Question: By default the background appears as white. Is it possible by any means to change it's background color to transparent..?
'''
<script>
(function() {
var cx = '005519348941191855053:d0uziw7c2dq';
var gcse = document.createElement('script');
gcse.type = 'text/javascript';
gcse.async = true;
gcse.src = 'https://cse.google.com/cse.js?cx=' + cx;
var s = document.getElementsByTagName('script')[0];
s.parentNode.insertBefore(gcse, s);
})();
</script>
<gcse:search></gcse:search>
'''

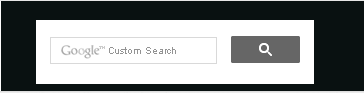
Answer: If you want to make the container transparent. You can always inspect the output of Google's script, and add customize it through CSS. You can target '.gsc-control-cse' with '!important'
'''
body {
background:#f44336;
}
.gsc-control-cse {
background:transparent !important; /* enforce this rule; do not allow override */
border-color:transparent !important; /* border color */
}
'''
'''
<script>
(function() {
var cx = '005519348941191855053:d0uziw7c2dq';
var gcse = document.createElement('script');
gcse.type = 'text/javascript';
gcse.async = true;
gcse.src = 'https://cse.google.com/cse.js?cx=' + cx;
var s = document.getElementsByTagName('script')[0];
s.parentNode.insertBefore(gcse, s);
})();
</script>
<gcse:search></gcse:search>
'''